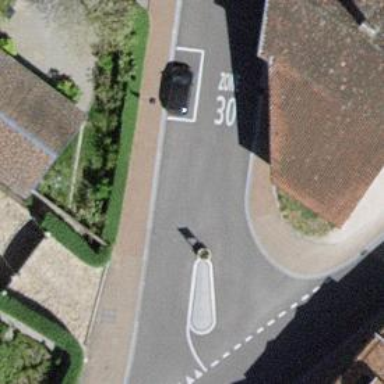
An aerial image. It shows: Traffic calming island.